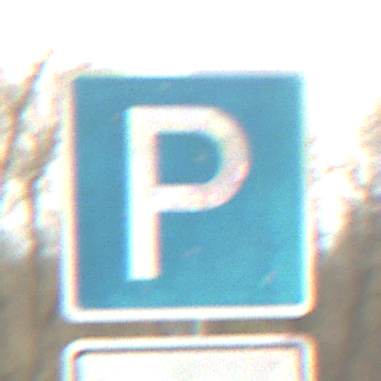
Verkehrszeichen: Parken
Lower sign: ZeitangabenMitBeschraenkungAufWochentage8
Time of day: MorningAfternoon
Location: Outdoor (Suburban)
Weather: Overcast
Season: NotSpecified
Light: Natural